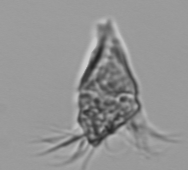
Label: Strombidium_morphotype1